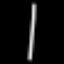
Label: line